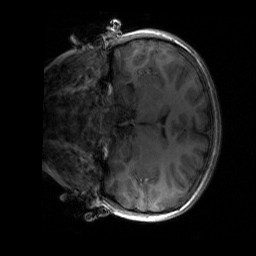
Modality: T1w
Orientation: coronal
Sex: female
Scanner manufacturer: siemens
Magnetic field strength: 3 T
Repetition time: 1.9 s
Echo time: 0.00243 s